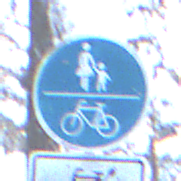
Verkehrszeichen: GemeinsamerGehUndRadweg
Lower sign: EinspurigeFahrzeugeFrei4
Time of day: MorningAfternoon
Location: Outdoor (Nature)
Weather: Clear
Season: Winter
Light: Natural